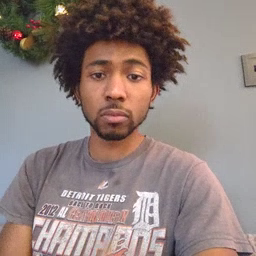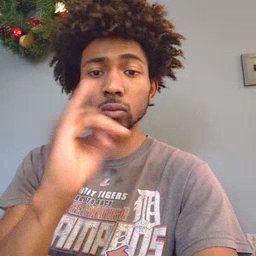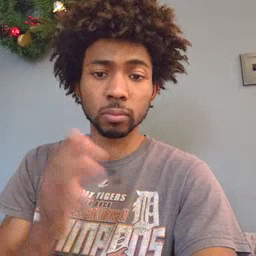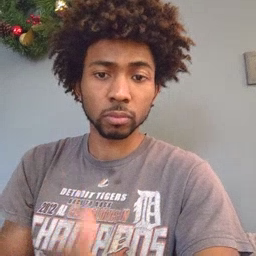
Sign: drawer